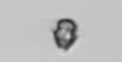
Label: Heterocapsa_rotundata